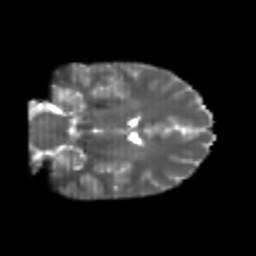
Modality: T2w
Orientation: coronal
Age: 21
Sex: male
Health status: healthy
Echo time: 0.074 s